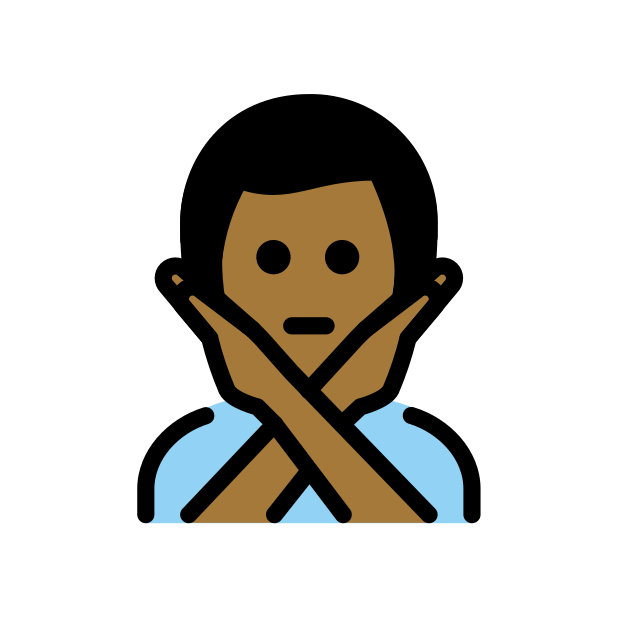
man gesturing NO: medium-dark skin tone